Field crop: maize
Growth stage: 2
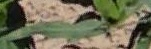
Species: maize